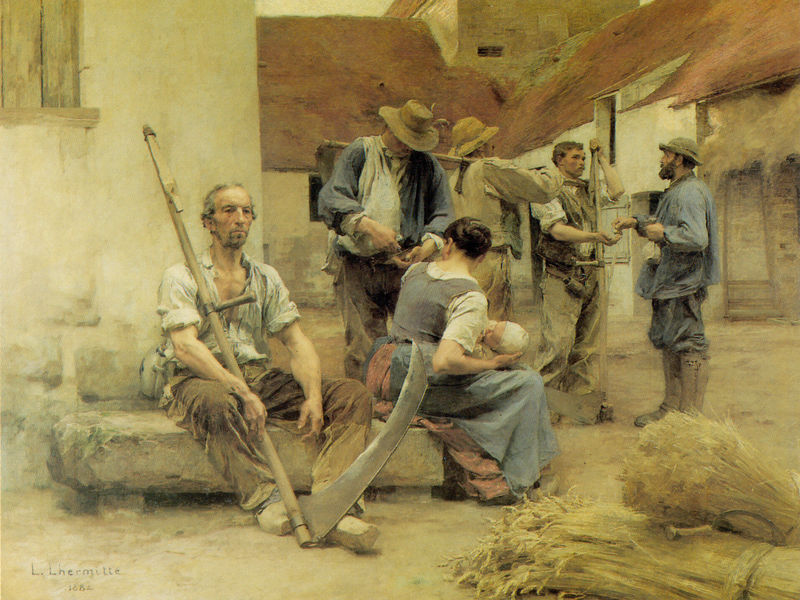
Titel: La paye des moissonneurs, Entlohnung der Erntearbeiter
Künstler: Léon L'Hermitte
Standort: Paris
Institution: Musée d'Orsay
Schlagwörter: blau, gemälde, gruppe, kopf, mann, weiß, frauen, gelb, menschen, sitzen, braun, brust, fenster, frankreich, frau, haar, hut, hüte, kleid, männer, reden, rücken, stroh, unterhalten, ölbild, blick, dach, gebäude, haus, rot, beige, gespräch, leute, malerei, bart, bärte, gesichter, wand, arm, arme, gesicht, stehen, stein, signatur, erde, häuser, boden, realismus, familie, kind, personen, arbeit, bauern, fensterläden, stock, krug, ruhen, naturalismus, unterhaltung, stab, bäuerin, bündel, ernte, garben, getreide, heu, säcke, weizen, dorf, dächer, mauer, bauernhof, hof, baby, pause, signiert, platz, bank, arbeiter, sein, bauer, courbet, scheune, geld, stillen, sichel, leinwand, stiefel, müde, bauernhaus, roof, gehöft, sechs, erschöpft, hats, ausruhen, sense, steinbank, strohballen, krücke, garbe, ballen, erntearbeiter, dreschflegel, arbeitskleidung, tausch, dreschen, dengeln, lhermille, stillt, werkzeug arbeit, old times, i see a few people together, baby brethfiding, talks, aciant times